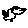
Label: bird